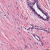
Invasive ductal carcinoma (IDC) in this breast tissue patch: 0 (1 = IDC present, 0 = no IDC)